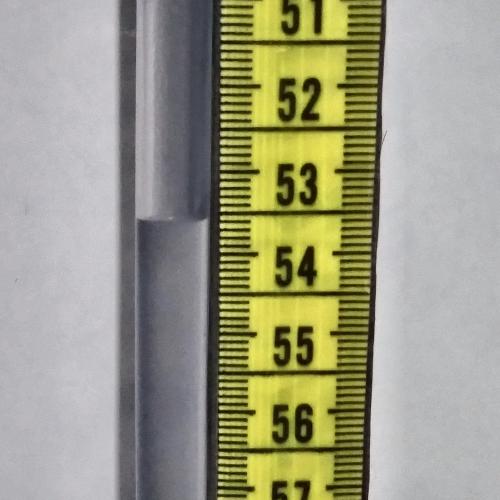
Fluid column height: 53.6 cm